Question:
How can i use this type of date picker in android application.
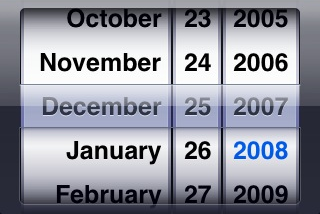
Answer: I was looking for something like that, until I found <URL>.
Take a look at these source code examples
<URL>